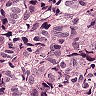
Metastatic tissue present: yes